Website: slack
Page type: payment
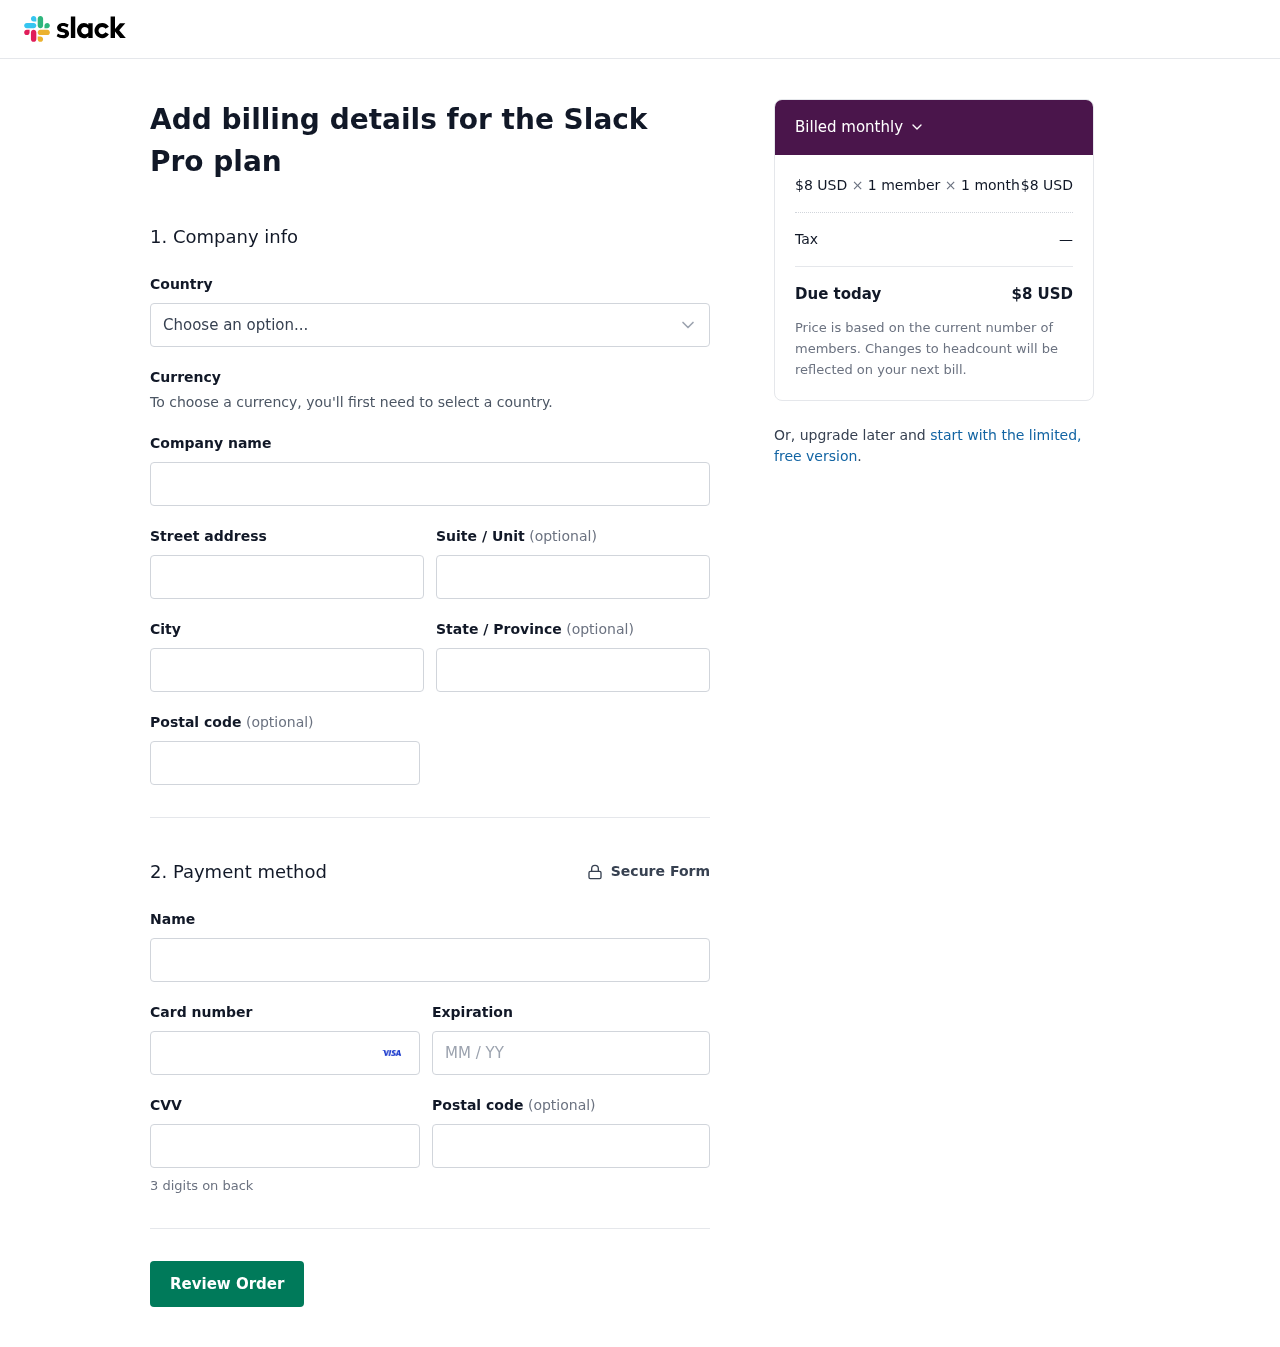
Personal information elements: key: PII_COUNTRY
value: United States
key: PII_STREET
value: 73657 Rodriguez Springs
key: PII_CITY
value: Jerryfort
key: PII_STATE
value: Maine
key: PII_POSTCODE
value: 19743
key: PII_FULLNAME
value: Patrick Lopez
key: PII_CARD_NUMBER
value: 4624 7003 8942 9088
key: PII_CARD_EXPIRY
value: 09/27
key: PII_CARD_CVV
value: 980
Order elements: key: ORDER_PRICE_PER_MEMBER
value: $8 USD
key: ORDER_NUM_MEMBERS
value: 1 member
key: ORDER_NUM_MONTHS
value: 1 month
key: ORDER_SUBTOTAL
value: $8 USD
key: ORDER_TAX
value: —
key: ORDER_TOTAL
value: $8 USD